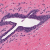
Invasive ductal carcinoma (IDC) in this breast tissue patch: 0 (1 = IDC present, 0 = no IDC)